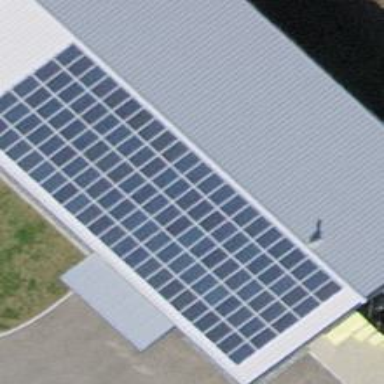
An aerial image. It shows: Industrial building with gabled roof colored in gainsboro.